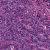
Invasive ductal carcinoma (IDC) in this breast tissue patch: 1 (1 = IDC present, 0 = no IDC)